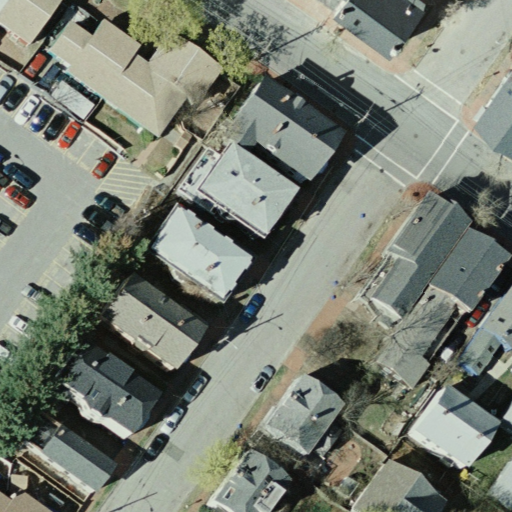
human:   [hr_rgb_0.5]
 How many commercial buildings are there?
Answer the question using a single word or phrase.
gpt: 0

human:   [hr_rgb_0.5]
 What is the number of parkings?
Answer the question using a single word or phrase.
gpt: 1

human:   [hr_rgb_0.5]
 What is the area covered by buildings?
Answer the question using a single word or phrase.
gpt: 2585m2

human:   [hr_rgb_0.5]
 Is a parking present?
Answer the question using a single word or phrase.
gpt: yes

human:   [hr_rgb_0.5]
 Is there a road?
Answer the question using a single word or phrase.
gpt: yes

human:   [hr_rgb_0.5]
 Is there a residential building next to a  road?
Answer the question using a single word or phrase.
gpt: yes

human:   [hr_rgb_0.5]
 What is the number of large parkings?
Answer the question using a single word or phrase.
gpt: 1

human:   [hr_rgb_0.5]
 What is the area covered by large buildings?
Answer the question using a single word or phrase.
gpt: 0m2

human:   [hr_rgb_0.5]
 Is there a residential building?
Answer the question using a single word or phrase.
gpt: yes

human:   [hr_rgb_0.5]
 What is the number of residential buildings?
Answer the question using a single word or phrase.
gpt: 15

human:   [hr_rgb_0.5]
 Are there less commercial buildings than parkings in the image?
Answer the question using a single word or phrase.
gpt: yes

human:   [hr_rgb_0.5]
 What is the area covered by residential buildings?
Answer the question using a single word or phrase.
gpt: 2585m2

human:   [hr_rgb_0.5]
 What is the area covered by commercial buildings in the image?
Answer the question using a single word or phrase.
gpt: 0m2

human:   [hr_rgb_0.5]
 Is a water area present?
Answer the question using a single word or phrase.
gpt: no

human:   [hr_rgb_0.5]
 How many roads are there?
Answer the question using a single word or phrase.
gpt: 2

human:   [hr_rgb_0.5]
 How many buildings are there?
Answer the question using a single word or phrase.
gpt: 15

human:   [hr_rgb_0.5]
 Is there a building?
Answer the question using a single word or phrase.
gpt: yes

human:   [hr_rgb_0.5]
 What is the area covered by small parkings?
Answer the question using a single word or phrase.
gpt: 0m2

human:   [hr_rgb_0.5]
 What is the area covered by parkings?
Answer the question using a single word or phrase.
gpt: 916m2

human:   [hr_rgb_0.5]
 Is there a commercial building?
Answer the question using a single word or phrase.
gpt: no

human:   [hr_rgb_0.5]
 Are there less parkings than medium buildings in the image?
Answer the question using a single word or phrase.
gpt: yes

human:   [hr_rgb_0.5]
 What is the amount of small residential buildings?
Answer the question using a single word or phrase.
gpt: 5

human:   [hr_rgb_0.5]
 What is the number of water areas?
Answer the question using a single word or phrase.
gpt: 0

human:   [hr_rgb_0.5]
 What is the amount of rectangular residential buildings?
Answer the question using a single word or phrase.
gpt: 10

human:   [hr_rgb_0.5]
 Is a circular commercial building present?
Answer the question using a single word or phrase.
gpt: no

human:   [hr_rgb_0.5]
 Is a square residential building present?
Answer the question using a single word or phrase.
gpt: no

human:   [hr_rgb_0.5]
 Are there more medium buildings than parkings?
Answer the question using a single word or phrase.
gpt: yes

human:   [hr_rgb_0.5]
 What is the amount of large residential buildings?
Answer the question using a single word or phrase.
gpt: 0

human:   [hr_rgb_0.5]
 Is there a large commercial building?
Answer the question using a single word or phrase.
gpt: no

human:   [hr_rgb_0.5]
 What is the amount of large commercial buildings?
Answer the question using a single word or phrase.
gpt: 0

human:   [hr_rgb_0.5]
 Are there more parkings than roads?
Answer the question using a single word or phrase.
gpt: no

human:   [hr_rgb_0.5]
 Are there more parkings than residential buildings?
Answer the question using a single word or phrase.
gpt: no

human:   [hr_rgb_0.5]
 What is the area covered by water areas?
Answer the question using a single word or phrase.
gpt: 0m2

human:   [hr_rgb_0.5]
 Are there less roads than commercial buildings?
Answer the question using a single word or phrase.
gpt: no

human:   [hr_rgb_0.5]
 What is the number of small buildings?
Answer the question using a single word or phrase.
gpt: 5

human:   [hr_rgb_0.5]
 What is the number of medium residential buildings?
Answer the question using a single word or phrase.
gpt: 10

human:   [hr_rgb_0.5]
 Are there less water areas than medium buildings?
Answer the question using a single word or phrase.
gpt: yes

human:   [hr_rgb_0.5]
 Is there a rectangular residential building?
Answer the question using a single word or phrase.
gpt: yes

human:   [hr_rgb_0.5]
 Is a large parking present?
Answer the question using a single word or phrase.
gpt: yes

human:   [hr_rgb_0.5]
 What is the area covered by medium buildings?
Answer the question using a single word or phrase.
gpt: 2347m2

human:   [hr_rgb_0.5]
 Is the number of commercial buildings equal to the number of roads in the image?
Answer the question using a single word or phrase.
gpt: no

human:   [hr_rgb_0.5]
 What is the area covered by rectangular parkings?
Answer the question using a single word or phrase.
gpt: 916m2

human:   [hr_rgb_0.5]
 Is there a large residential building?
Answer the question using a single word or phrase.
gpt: no

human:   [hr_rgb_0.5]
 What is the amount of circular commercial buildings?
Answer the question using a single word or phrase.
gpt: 0

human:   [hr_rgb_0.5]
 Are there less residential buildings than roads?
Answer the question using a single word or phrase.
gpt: no

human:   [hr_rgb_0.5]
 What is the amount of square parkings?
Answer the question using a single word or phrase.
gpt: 0

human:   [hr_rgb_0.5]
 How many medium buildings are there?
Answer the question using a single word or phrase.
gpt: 10

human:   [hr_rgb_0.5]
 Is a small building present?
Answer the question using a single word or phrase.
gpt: yes

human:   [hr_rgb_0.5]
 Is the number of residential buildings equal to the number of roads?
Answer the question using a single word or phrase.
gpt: no

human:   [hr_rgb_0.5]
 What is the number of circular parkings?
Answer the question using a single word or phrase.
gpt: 0

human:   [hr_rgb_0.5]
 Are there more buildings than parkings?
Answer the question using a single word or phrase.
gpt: yes

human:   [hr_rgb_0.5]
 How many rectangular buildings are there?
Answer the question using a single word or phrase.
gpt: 10

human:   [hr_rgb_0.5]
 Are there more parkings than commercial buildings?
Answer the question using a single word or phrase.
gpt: yes

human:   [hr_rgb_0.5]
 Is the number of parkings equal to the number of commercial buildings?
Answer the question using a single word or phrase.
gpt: no

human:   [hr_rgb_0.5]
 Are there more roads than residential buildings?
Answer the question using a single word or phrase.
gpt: no

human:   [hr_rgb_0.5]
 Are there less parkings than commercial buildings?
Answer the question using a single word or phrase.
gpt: no

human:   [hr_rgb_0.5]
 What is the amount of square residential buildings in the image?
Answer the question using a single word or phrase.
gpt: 0

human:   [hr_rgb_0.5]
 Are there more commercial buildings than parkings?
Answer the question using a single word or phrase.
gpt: no

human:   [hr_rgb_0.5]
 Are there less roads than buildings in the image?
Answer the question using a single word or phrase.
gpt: yes

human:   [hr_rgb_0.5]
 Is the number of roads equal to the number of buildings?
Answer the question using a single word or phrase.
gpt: no

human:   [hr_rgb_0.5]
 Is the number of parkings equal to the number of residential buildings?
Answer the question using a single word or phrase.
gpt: no

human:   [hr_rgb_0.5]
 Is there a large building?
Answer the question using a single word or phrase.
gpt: no

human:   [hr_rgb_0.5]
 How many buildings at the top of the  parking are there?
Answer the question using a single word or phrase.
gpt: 7

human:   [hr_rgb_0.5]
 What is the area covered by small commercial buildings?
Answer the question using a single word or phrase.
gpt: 0m2